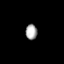
Tissue: prostate
Cell type: Myeloid cells
Senescence score: 0.689
Nuclear area (px): 177
Mean DAPI intensity: 164.91